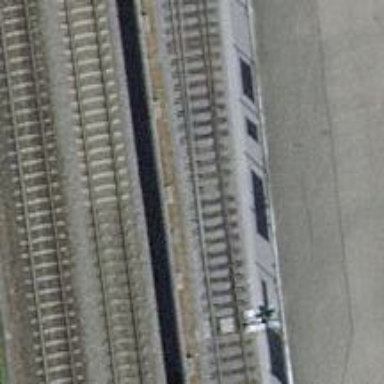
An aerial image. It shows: Railway switch.